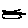
Label: flower